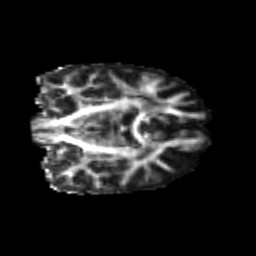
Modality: FA
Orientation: coronal
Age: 23
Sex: female
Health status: healthy
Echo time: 0.074 s